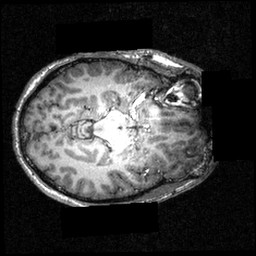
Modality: T1w
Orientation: axial
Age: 24
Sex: male
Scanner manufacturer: siemens
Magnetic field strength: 3.951 T
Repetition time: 1.5 s
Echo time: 0.00335 s